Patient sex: M
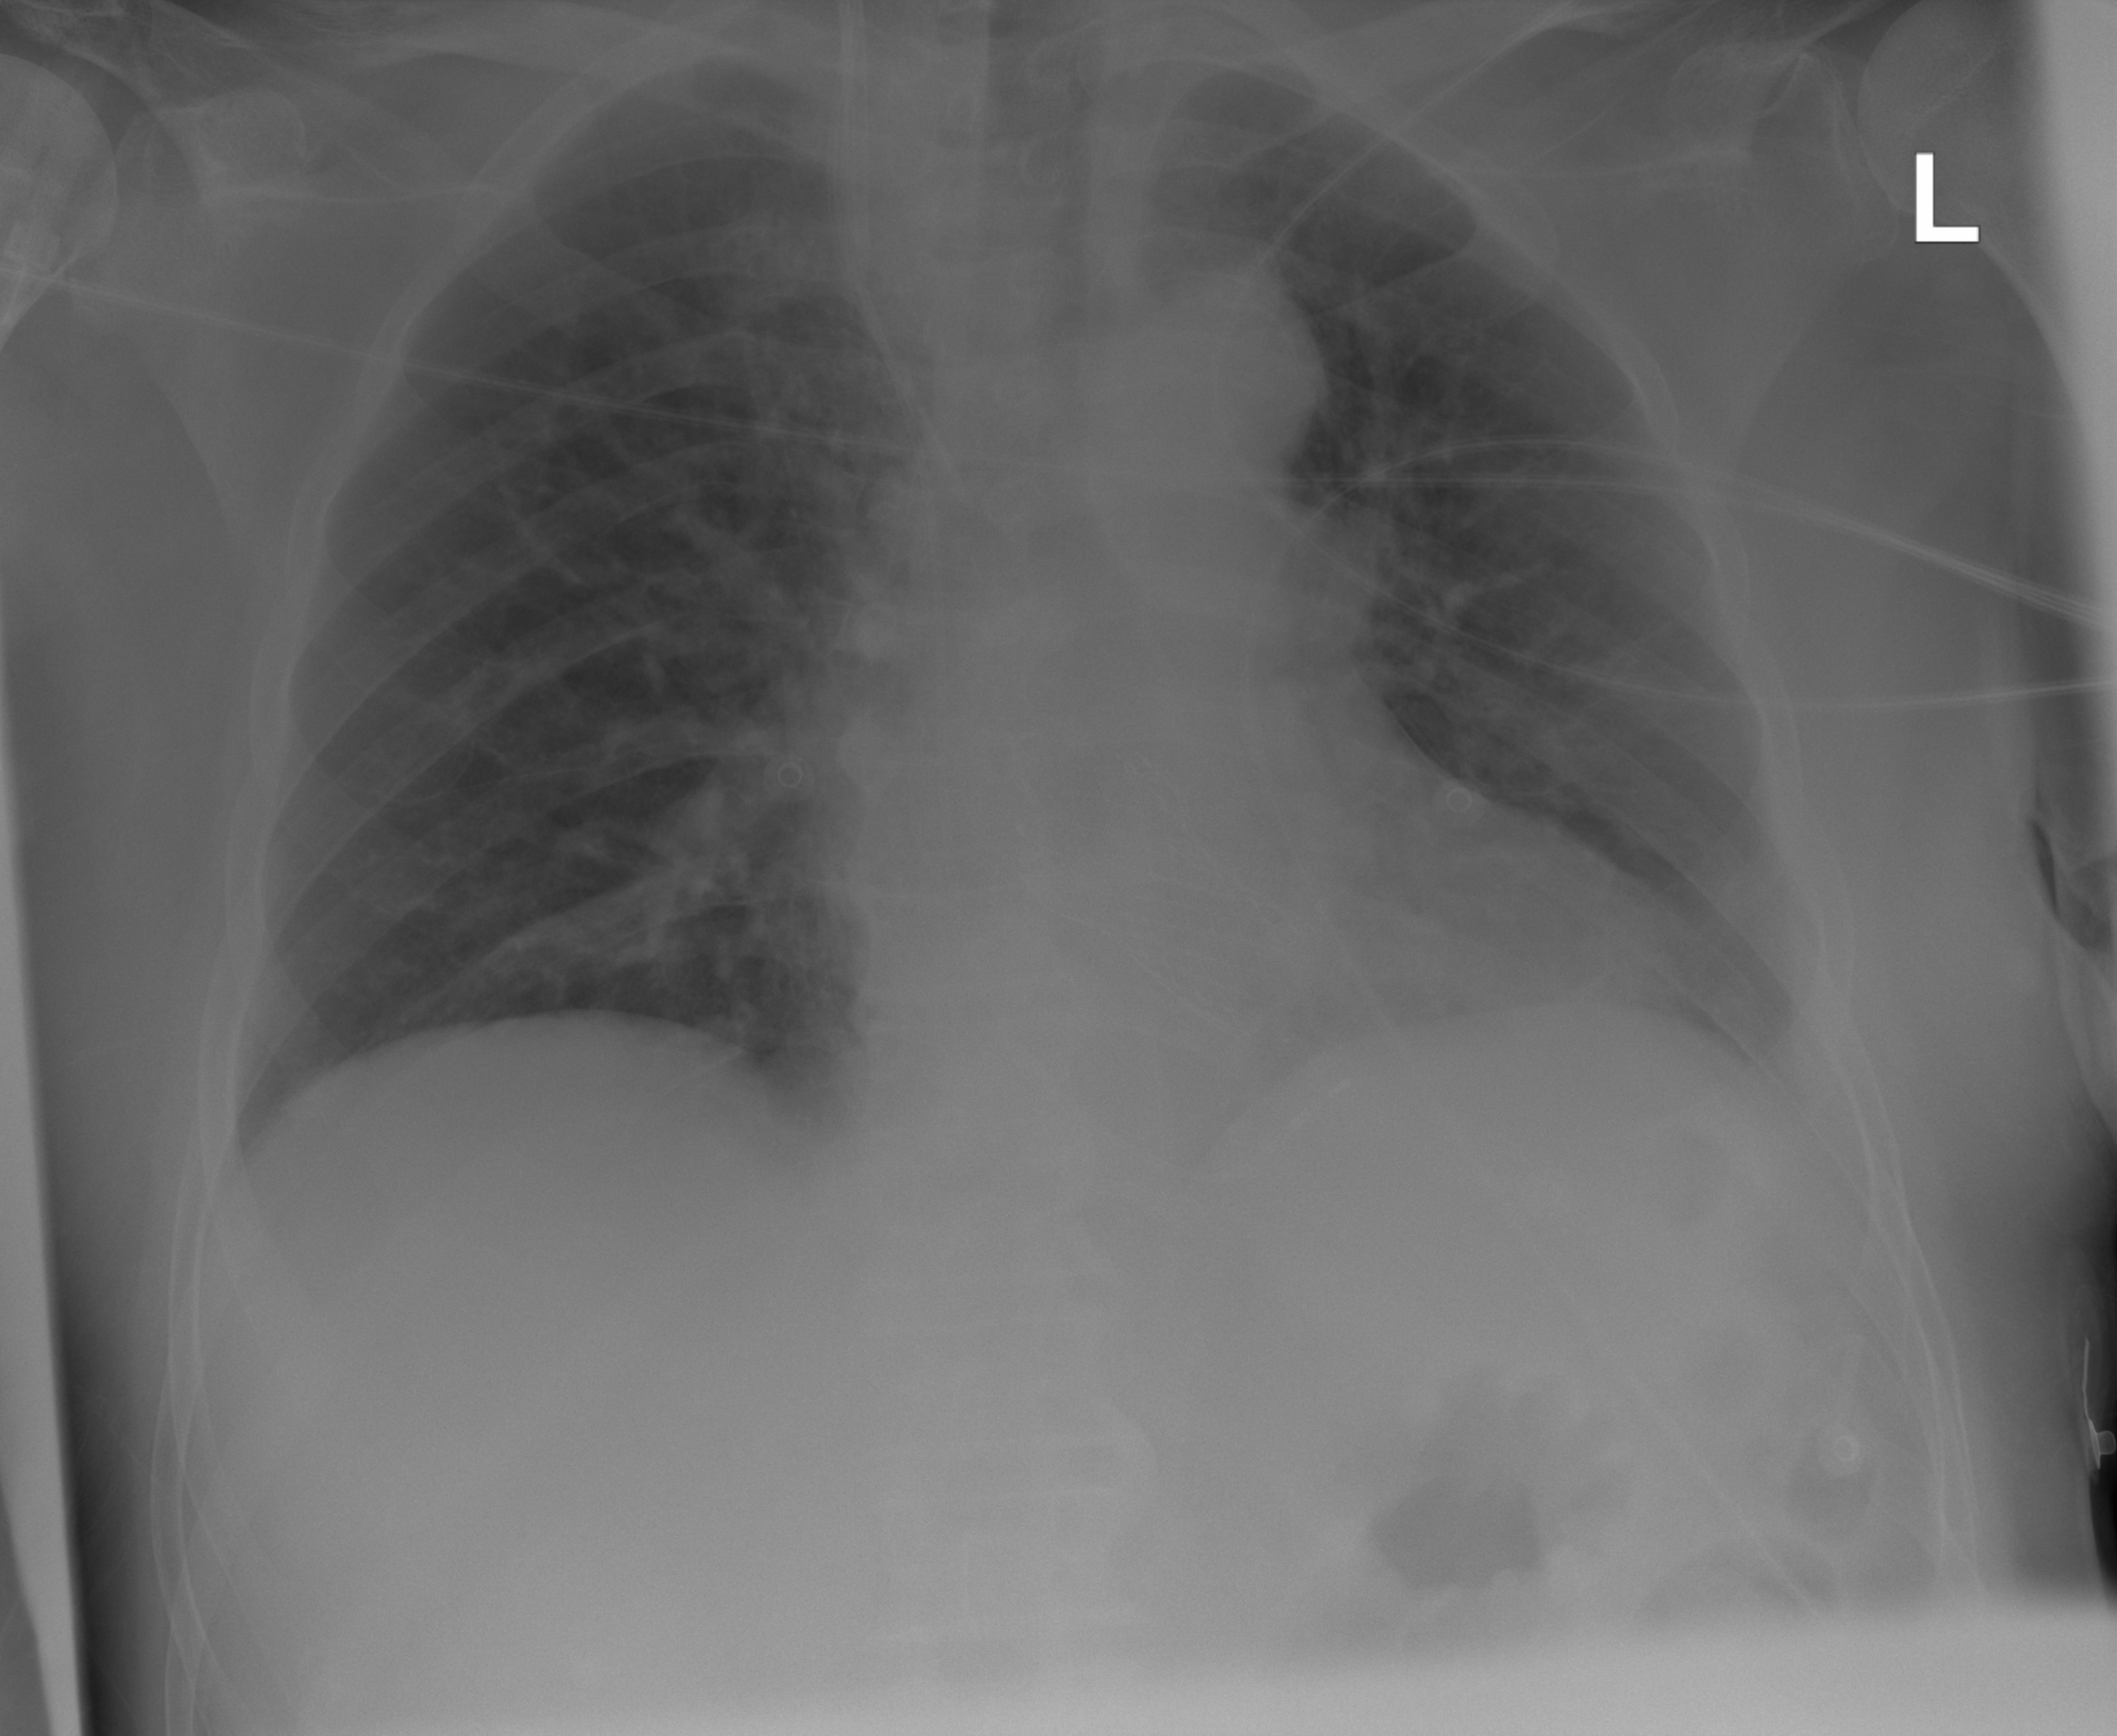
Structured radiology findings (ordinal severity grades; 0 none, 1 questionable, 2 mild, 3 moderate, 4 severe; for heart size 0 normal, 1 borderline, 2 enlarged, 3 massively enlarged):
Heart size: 1
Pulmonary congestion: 0
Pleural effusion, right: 0
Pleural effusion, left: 0
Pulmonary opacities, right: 0
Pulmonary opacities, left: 0
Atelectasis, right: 0
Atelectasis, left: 2